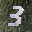
Label: 3